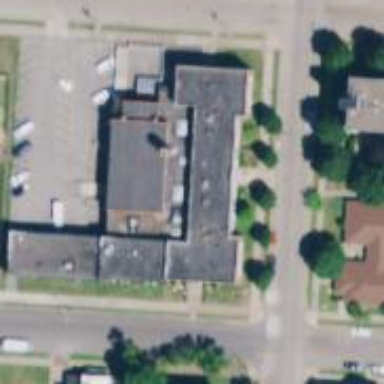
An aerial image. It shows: Commercial building.